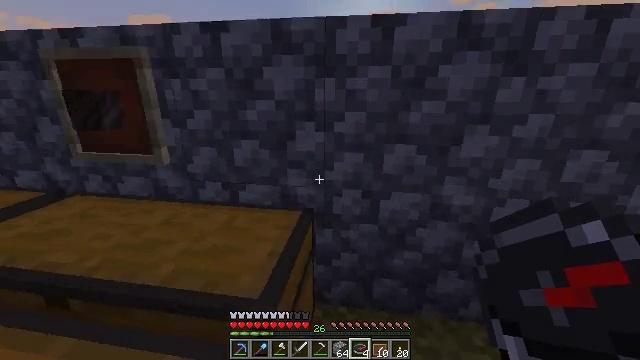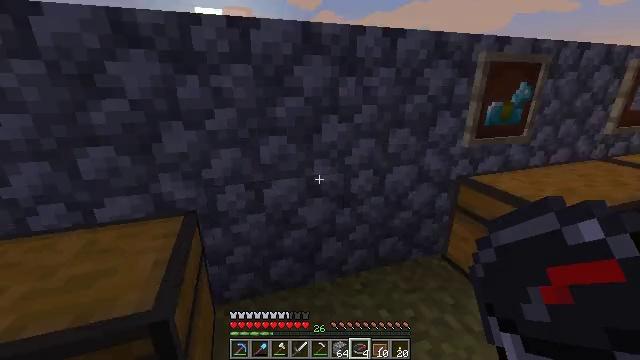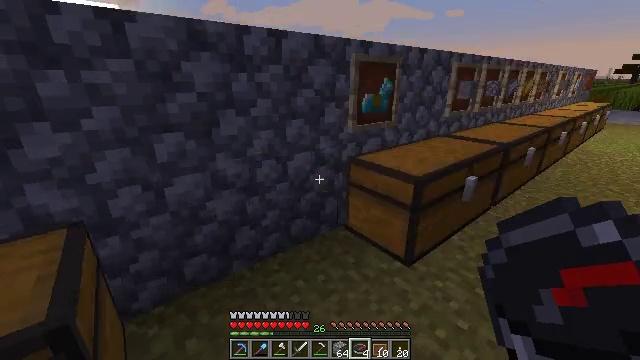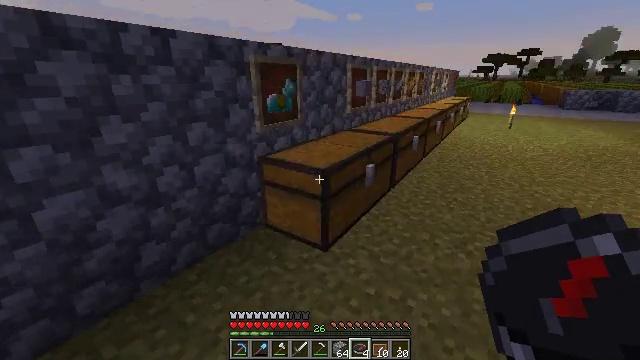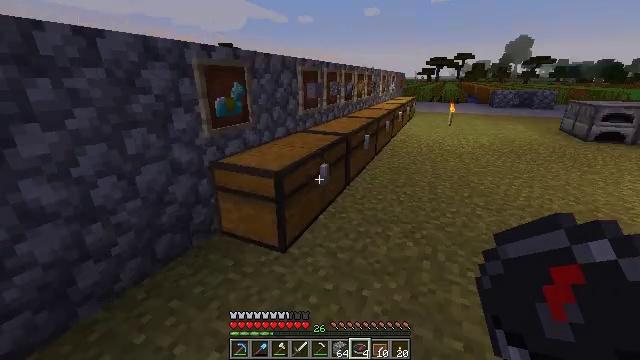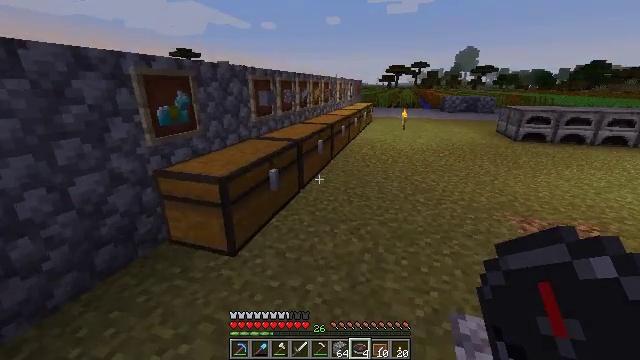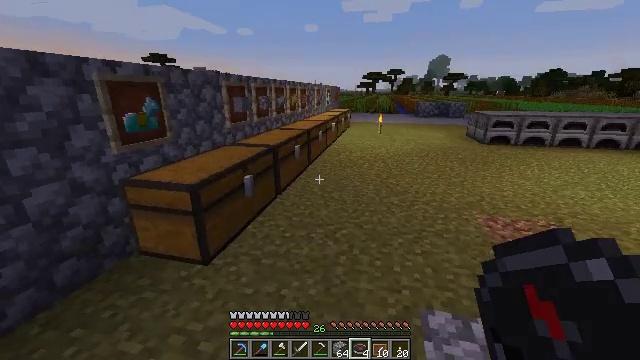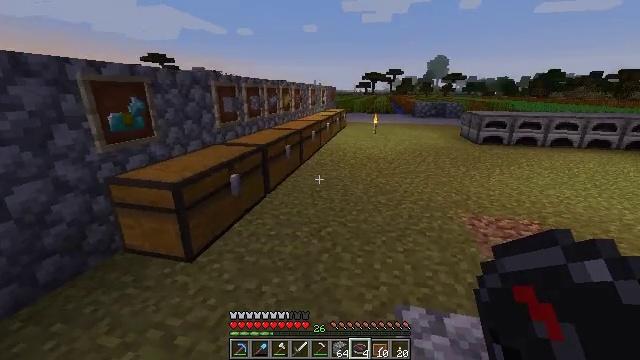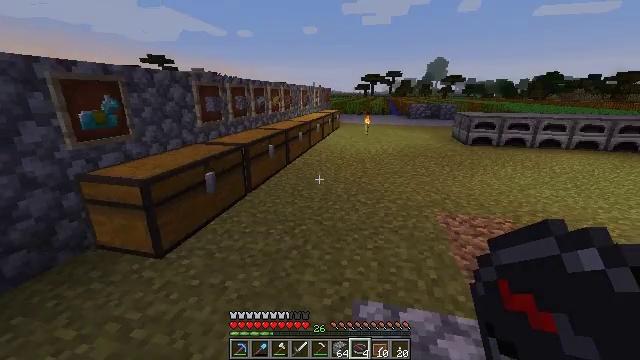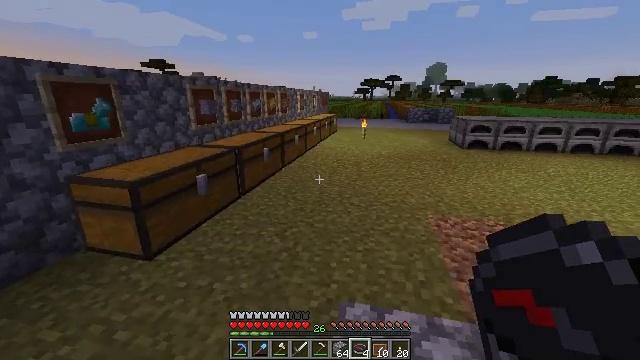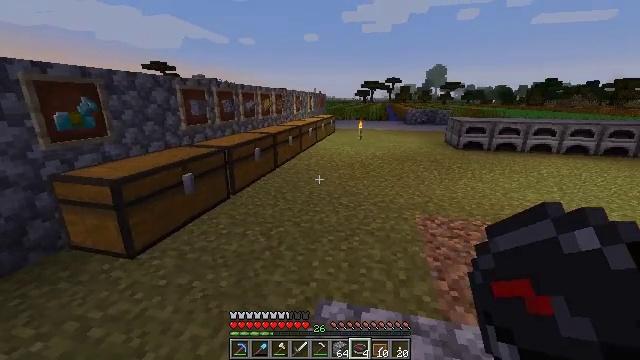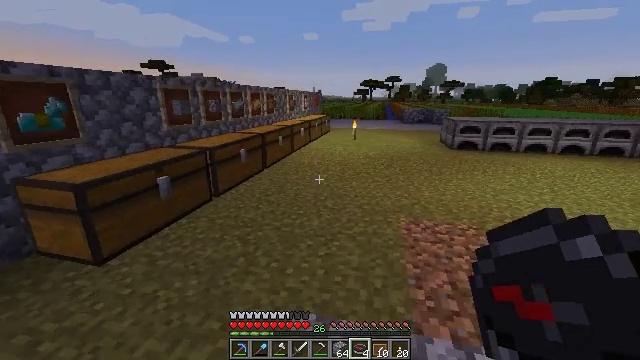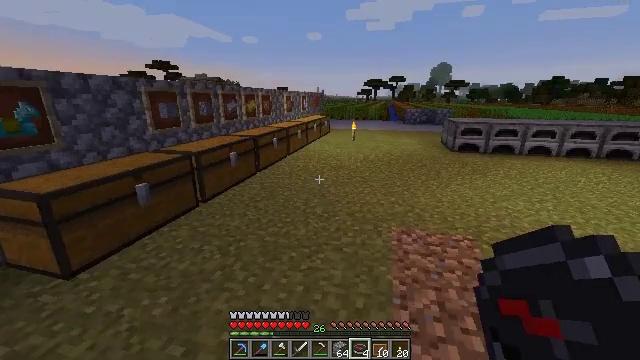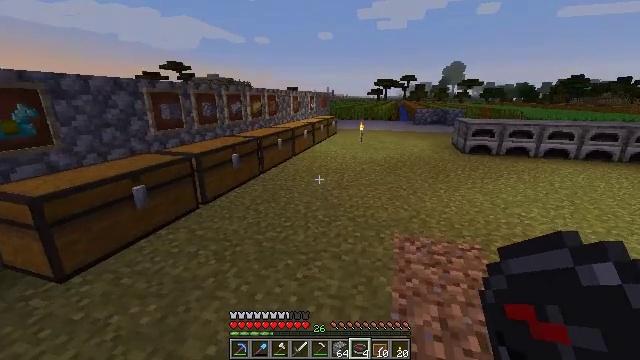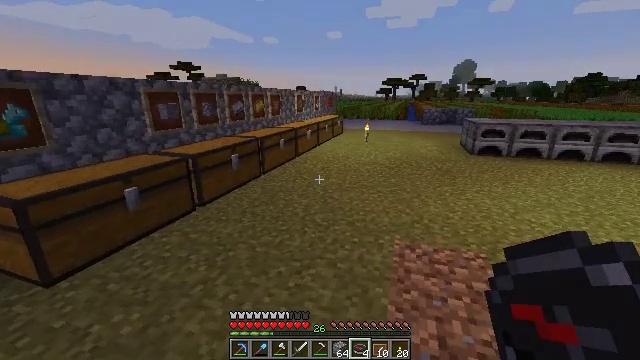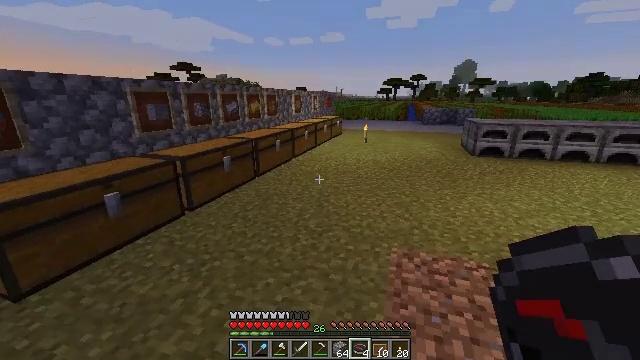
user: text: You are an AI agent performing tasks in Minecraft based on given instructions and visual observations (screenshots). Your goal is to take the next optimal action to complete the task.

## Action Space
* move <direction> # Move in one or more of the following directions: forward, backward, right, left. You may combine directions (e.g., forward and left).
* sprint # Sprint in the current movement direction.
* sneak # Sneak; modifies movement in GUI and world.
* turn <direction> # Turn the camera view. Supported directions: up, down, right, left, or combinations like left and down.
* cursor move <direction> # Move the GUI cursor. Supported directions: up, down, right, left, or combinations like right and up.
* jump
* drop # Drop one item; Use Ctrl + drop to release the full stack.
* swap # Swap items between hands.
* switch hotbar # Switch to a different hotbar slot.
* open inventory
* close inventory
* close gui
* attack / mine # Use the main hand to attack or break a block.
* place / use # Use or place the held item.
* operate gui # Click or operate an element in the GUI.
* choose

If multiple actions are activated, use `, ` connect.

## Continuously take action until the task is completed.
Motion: motion action
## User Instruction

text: Remove the acacia wall sign with a hit.
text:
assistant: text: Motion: move back, turn right
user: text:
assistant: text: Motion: move back, turn right
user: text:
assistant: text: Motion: move back and move right, turn right
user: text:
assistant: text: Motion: move back and move right, turn right
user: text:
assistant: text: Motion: move back and move right, turn right and up
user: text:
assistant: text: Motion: move right, turn right and up
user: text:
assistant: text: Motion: move right
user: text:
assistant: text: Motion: move right
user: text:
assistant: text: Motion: move right
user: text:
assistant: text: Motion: move forward and move right
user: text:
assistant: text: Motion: move forward and move right
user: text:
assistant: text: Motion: move forward and move right
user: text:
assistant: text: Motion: move forward and move right, turn left
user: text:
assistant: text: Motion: move forward and move right, turn left
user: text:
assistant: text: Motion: move forward
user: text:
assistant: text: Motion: move forward
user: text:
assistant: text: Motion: move forward
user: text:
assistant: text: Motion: move forward
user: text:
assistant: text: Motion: move forward, turn left
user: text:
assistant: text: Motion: move forward, turn left
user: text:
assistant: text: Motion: move forward, turn left
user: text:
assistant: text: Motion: move forward and move right, turn left
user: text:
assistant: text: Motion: move forward and move right, turn left
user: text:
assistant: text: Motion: move forward and move right, turn left
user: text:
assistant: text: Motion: move forward and move right, turn left
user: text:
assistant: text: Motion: move forward and move right, turn left
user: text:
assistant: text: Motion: move forward and move right, turn left
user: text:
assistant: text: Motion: move forward and move right, turn left
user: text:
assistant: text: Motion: move forward and move right
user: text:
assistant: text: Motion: no_op